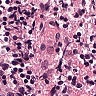
Metastatic tissue present: no